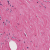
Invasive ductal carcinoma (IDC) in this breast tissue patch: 0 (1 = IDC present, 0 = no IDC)